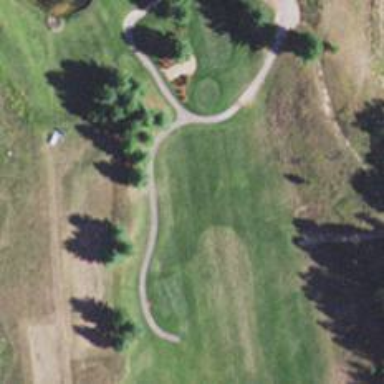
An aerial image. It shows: Golf cartpath that is also road path.